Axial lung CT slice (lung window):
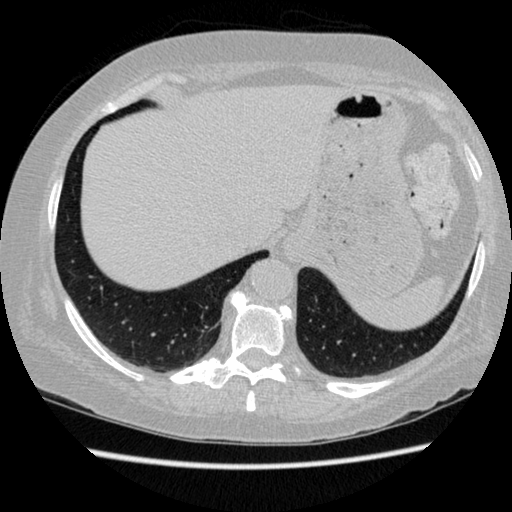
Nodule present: no